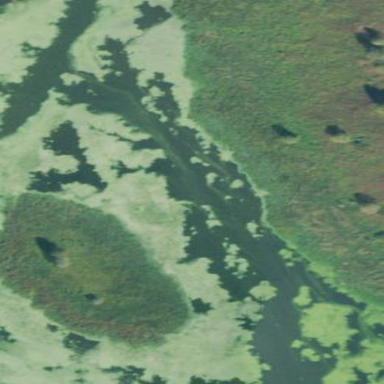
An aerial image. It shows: Bog wetland.